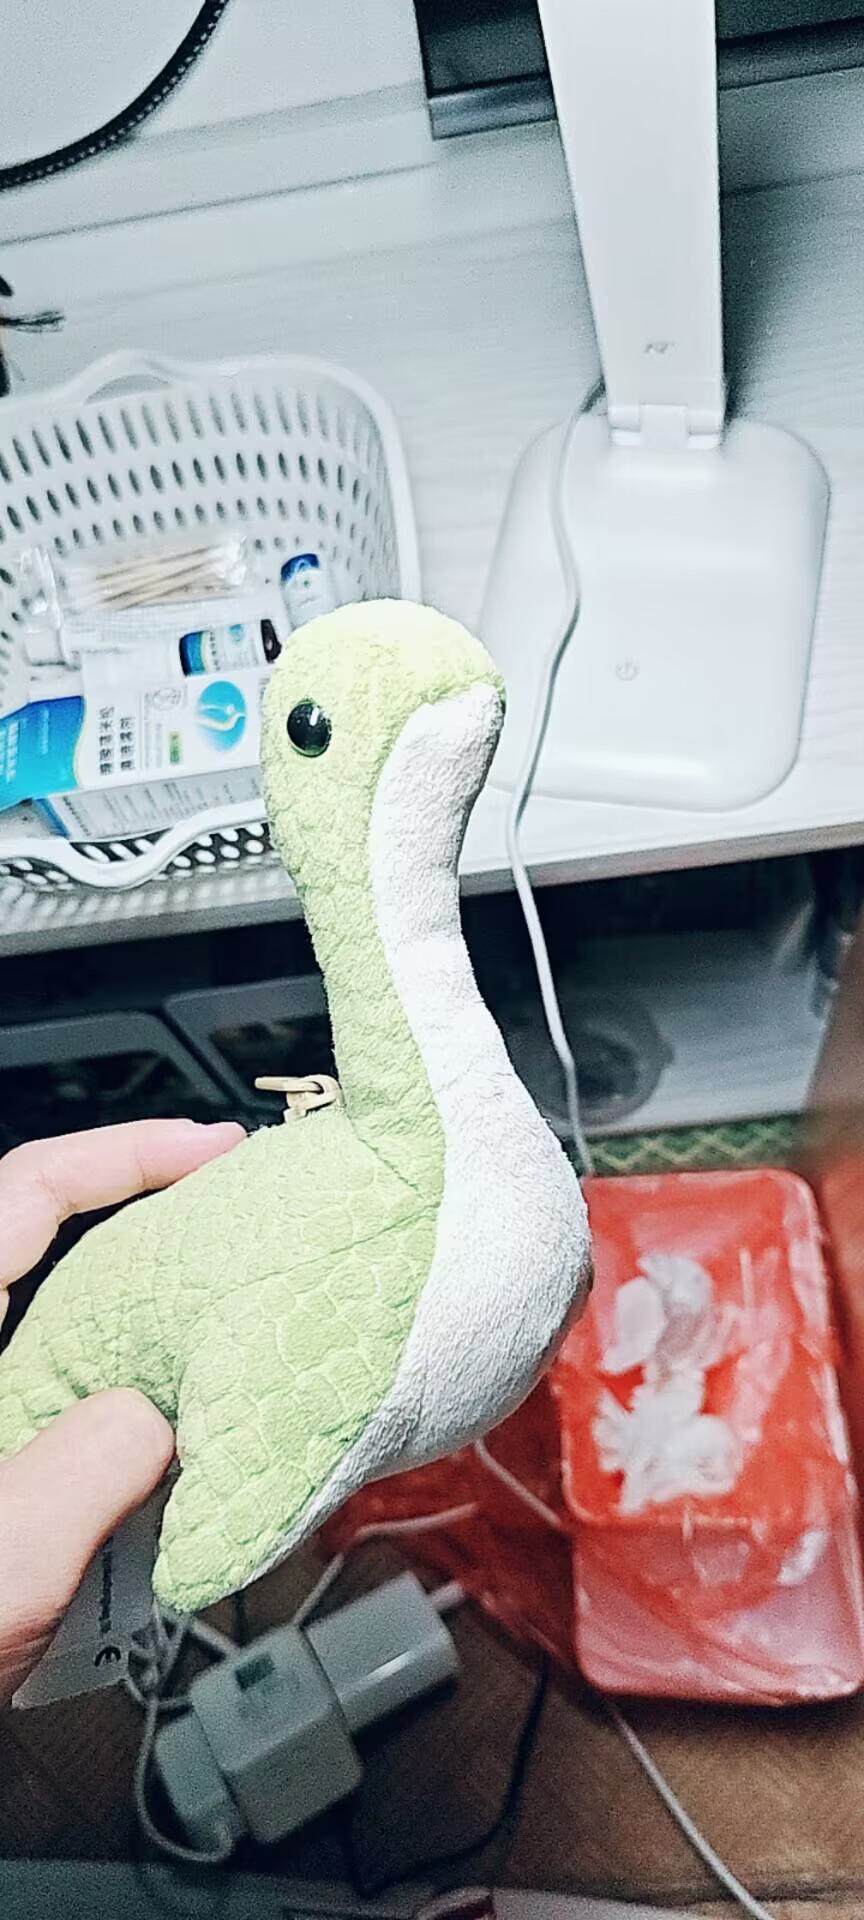
Label: others